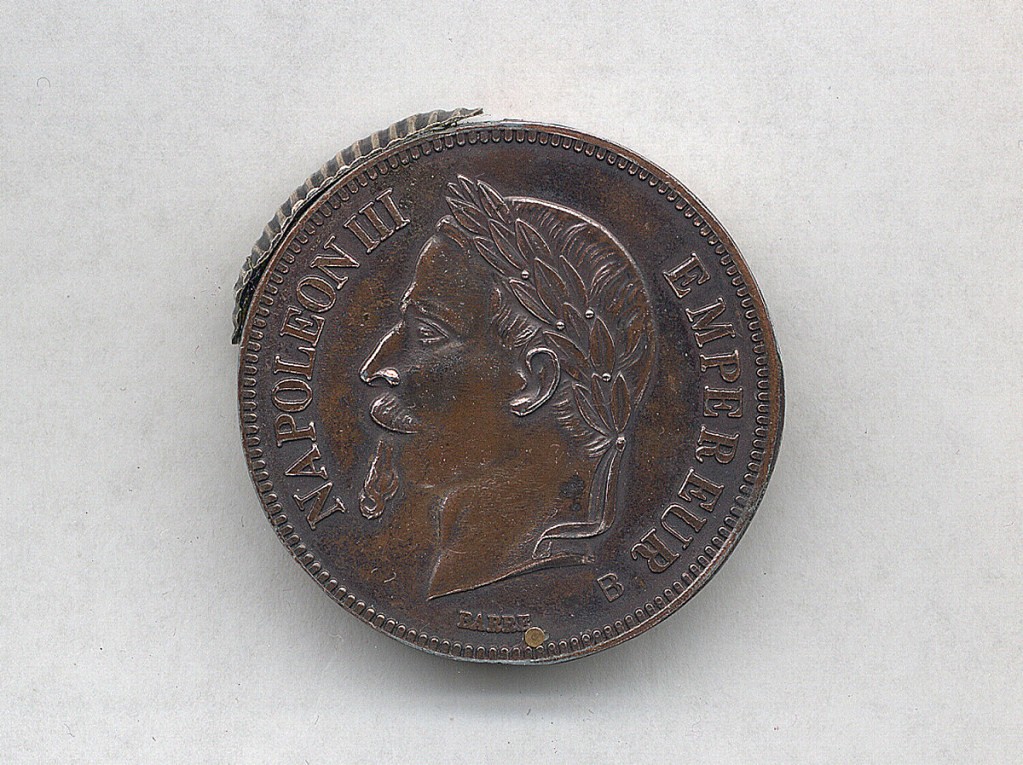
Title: Emperor Napoleon III
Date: ca. 1870
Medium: Copper, metal
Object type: Matchsafe
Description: Circular, in the shape of a five Franc coin, with raised decoration of the Emperor in profile with laurel wreath on his head, inscribed on perimeter "Napoleon III, Empereur," "Barre" inscribed below, reverse features coat-of-arms, inscribed "Empire Francais, 5F, 1870." Wedge shaped piece swings out of container at top to reveal interior match compartment. Striker attached to side.